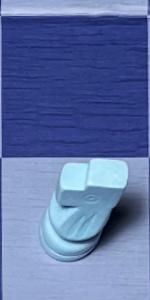
Label: Knight_White